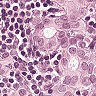
Metastatic tissue present: yes